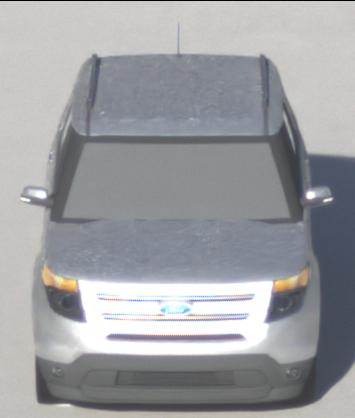
Make: Ford
Model: Explorer
Detailed model: Gen. 5
Model produced from: 2010
Model produced until: 2019
Doors: 5
Color: white
Road condition: dry road
Daytime: sunrise or sunset
Contrast: medium contrast